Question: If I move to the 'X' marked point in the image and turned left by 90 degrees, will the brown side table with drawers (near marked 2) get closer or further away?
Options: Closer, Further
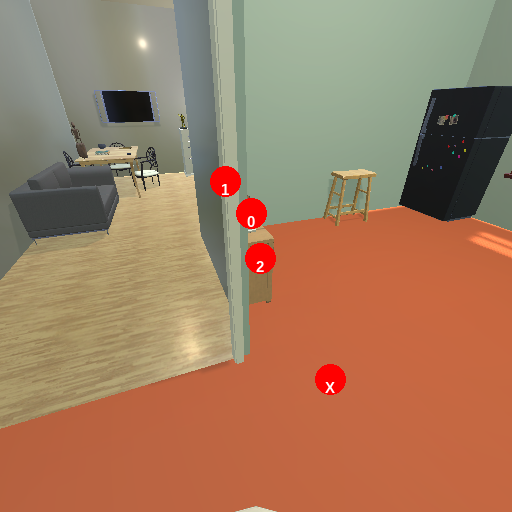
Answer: Closer